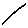
Label: line